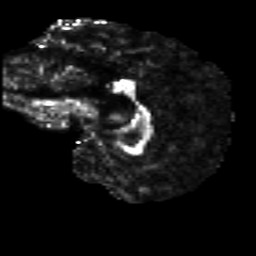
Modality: FA
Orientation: sagittal
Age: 26
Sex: male
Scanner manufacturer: siemens
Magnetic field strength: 3 T
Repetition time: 8.8 s
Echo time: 0.085 s